二年级 · 度量几何学
一估, 量一量, 填一填。

\section*{(1)}

估计长 $ \qquad $厘米, 实际长 $ \qquad $厘米。

(2)

估计长 $ \qquad $厘米, 实际长 $ \qquad $厘米。
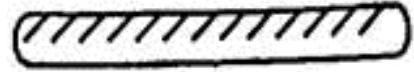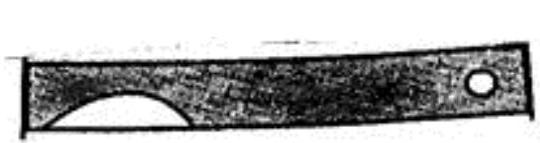
答案: 1) $5 ; 4$
(2) $6 ; 5$